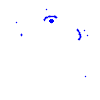
Particle: proton